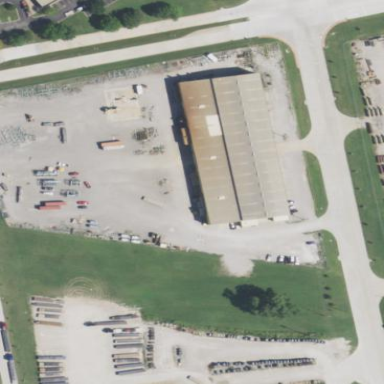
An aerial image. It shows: Warehouse building.